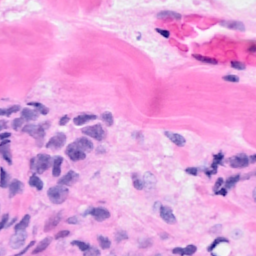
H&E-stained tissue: Breast